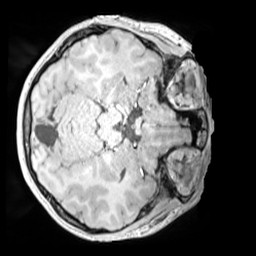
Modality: MP2RAGE
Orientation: axial
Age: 10
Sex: male
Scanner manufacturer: siemens
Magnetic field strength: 3 T
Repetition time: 4 s
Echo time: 0.00303 s